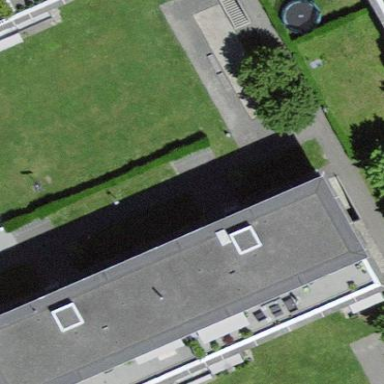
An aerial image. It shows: Residential building with apartments. The building has flat roof.